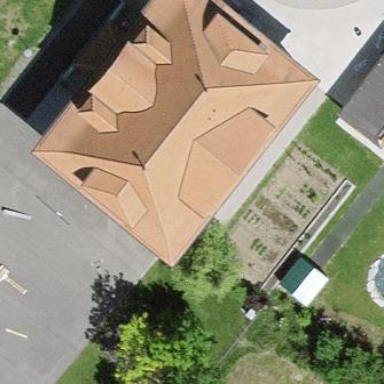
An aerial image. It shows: School building.